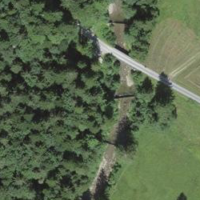
EUNIS habitat code: 43
Species observed at this site:
Gymnadenia conopsea
Colchicum autumnale